Question: Whenever a new user is created using alfresco he will be presented with default four dashlets. Namely:
1. My Sites
2. My activities
3. My Tasks
4. My Documents.
Since I dont want 'My task', me with little help from html tutorial, modified My task to look like this

Is there any way to change the default layout. So the My Task will be on top and My Sites will be below.
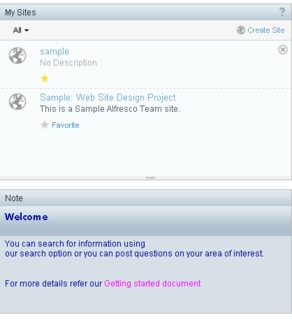
Answer: Assuming you are using a default installation, the quickest solution is to copy 'webapps/share/WEB-INF/classes/alfresco/site-data/presets/presets.xml' to 'tomcat/shared/classes/alfresco/web-extension/site-data/presets/presets.xml' look up the user-dashboard preset and edit (the copy) so it reads:
'''
<!-- Well known preset used to generate the default User dashboard -->
<preset id="user-dashboard">
<components>
<!-- title -->
<component>
<scope>page</scope>
<region-id>title</region-id>
<source-id>user/${userid}/dashboard</source-id>
<url>/components/title/user-dashboard-title</url>
</component>
<!-- dashboard components -->
<component>
<scope>page</scope>
<region-id>full-width-dashlet</region-id>
<source-id>user/${userid}/dashboard</source-id>
<url>/components/dashlets/dynamic-welcome</url>
<properties>
<dashboardType>user</dashboardType>
</properties>
</component>
<component>
<scope>page</scope>
<region-id>component-1-1</region-id>
<source-id>user/${userid}/dashboard</source-id>
<url>/components/dashlets/my-tasks</url>
</component>
<component>
<scope>page</scope>
<region-id>component-1-2</region-id>
<source-id>user/${userid}/dashboard</source-id>
<url>/components/dashlets/my-sites</url>
</component>
<component>
<scope>page</scope>
<region-id>component-2-1</region-id>
<source-id>user/${userid}/dashboard</source-id>
<url>/components/dashlets/my-activities</url>
</component>
<component>
<scope>page</scope>
<region-id>component-2-2</region-id>
<source-id>user/${userid}/dashboard</source-id>
<url>/components/dashlets/my-documents</url>
<properties>
<height>240</height>
</properties>
</component>
</components>
<pages>
<page id="user/${userid}/dashboard">
<title>User Dashboard</title>
<title-id>page.userDashboard.title</title-id>
<description>Users dashboard page</description>
<description-id>page.userDashboard.description</description-id>
<template-instance>dashboard-2-columns-wide-right</template-instance>
<authentication>user</authentication>
</page>
</pages>
</preset>
'''
Be clear that this will affect only users visiting share the first time after you made the change.